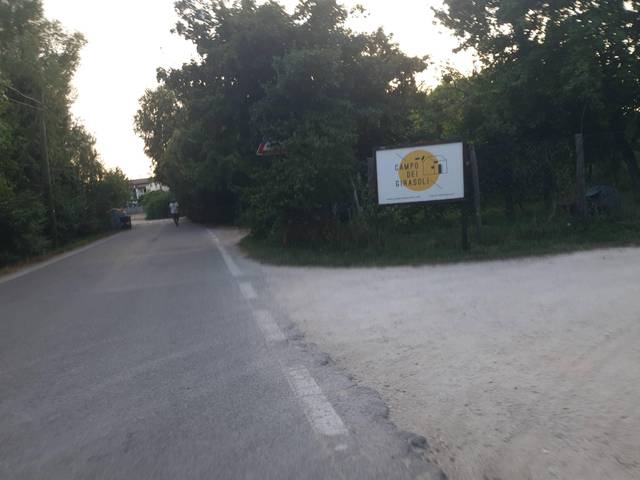
Region: Italy
Coordinates: 45.391, 11.855